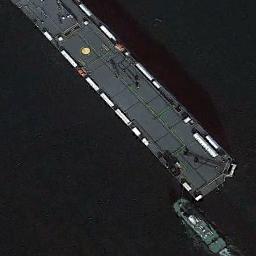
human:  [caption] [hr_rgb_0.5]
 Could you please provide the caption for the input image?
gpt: There is a ship beside the dock .

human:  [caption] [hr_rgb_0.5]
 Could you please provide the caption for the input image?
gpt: A green boat docked by the dock .

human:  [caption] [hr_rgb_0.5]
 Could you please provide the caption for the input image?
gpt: The ship is docked at the dock and the water is deep blue .

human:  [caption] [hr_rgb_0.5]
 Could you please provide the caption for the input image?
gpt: There is a ship in the black water on the shore .

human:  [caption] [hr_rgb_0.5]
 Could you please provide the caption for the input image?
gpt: The ship is at the harbor .